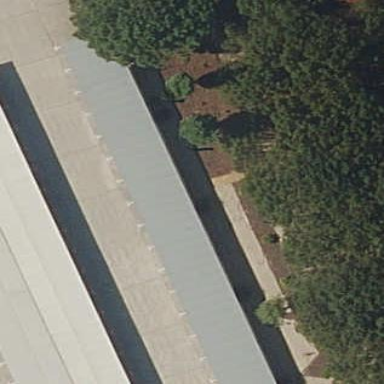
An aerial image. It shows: View of roof of building.